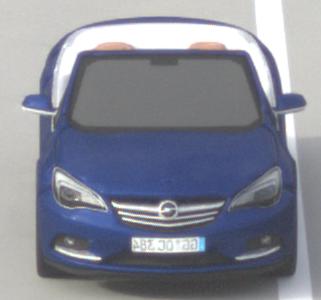
Make: Opel
Model: Cascada 1.4 Turbo
Detailed model: Cascada
Model produced from: 2013/03
Model produced until: 2015/01
Doors: 2
Color: blue
Road condition: dry road
Daytime: morning or afternoon
Contrast: low contrast